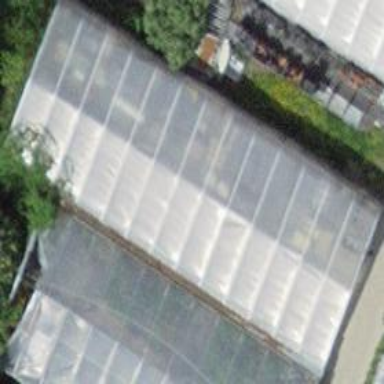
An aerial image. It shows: Greenhouse.